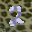
Label: 2